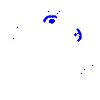
Particle: electron